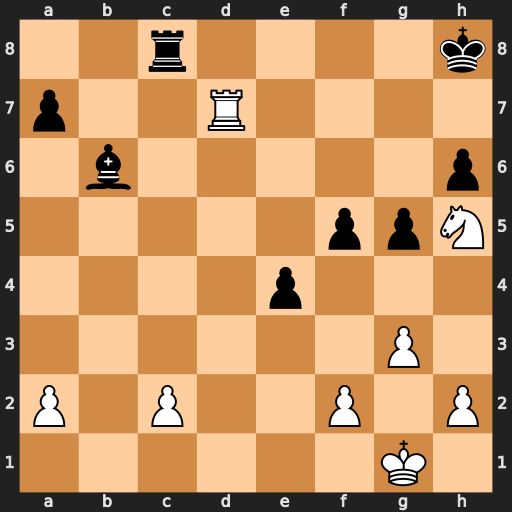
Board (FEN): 2r4k/p2R4/1b5p/5ppN/4p3/6P1/P1P2P1P/6K1
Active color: w
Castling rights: -
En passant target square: -
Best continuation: Nf6 Rc7 Rd8+ Kg7 Ne8+